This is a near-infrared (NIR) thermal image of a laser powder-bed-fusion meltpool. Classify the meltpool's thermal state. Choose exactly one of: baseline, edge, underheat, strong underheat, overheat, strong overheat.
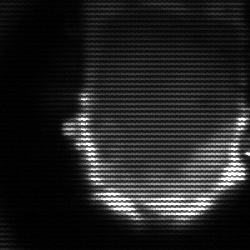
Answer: baseline